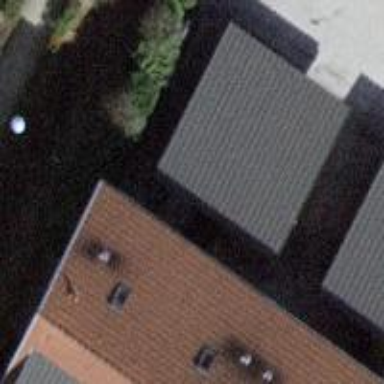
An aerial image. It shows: Group of garages.